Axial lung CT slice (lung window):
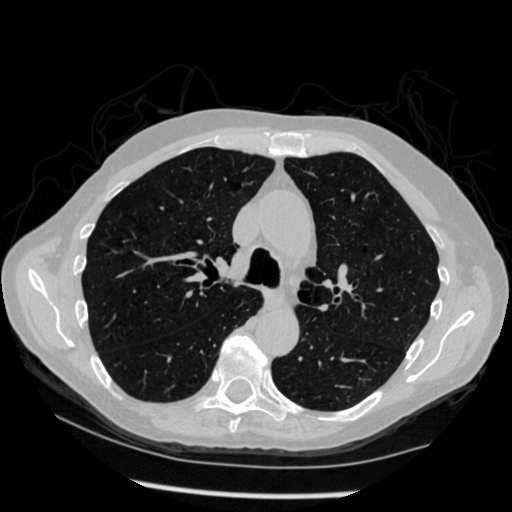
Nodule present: no